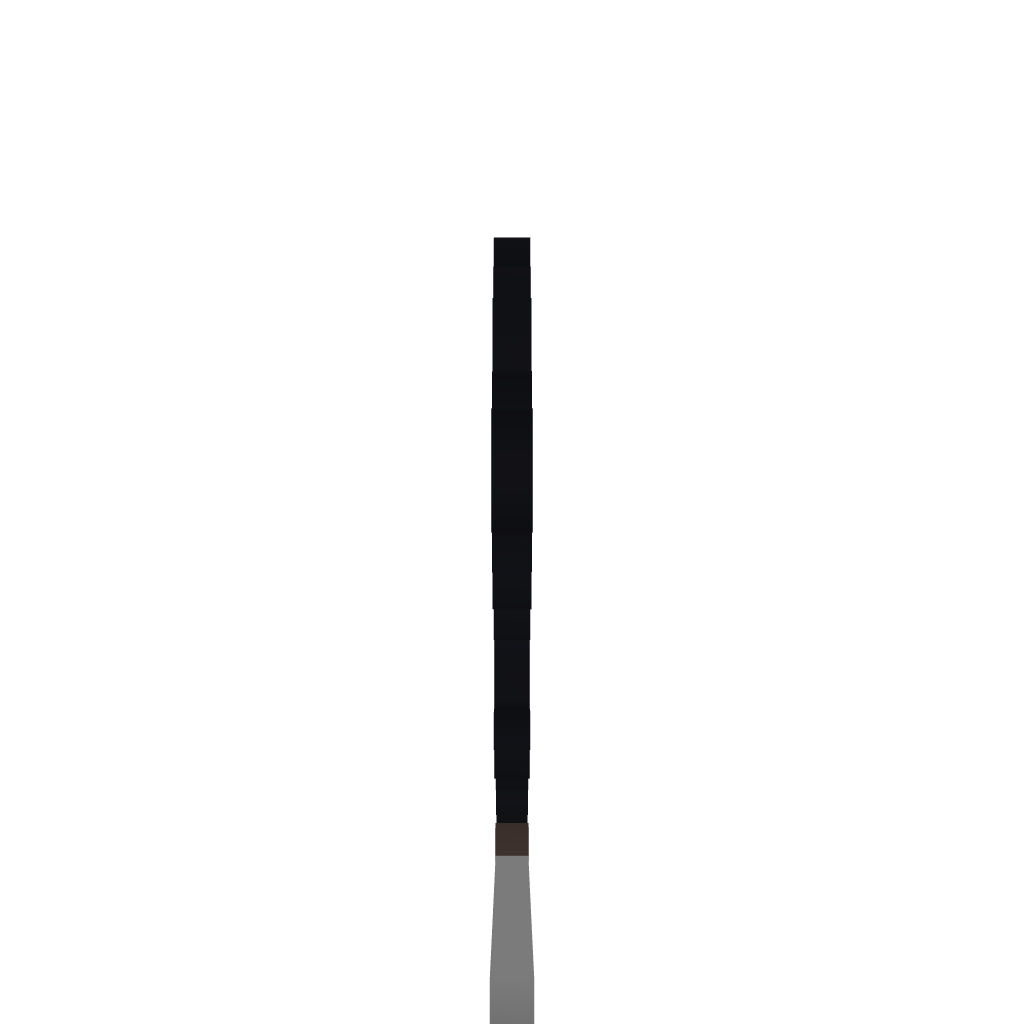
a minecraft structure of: Charmander Charmeleon and Charizard Pixel Art